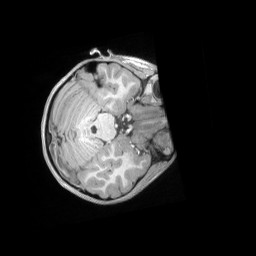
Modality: T1w
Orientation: axial
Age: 8
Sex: female
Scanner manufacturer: siemens
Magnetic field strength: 3 T
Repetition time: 2.53 s
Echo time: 0.00164 s